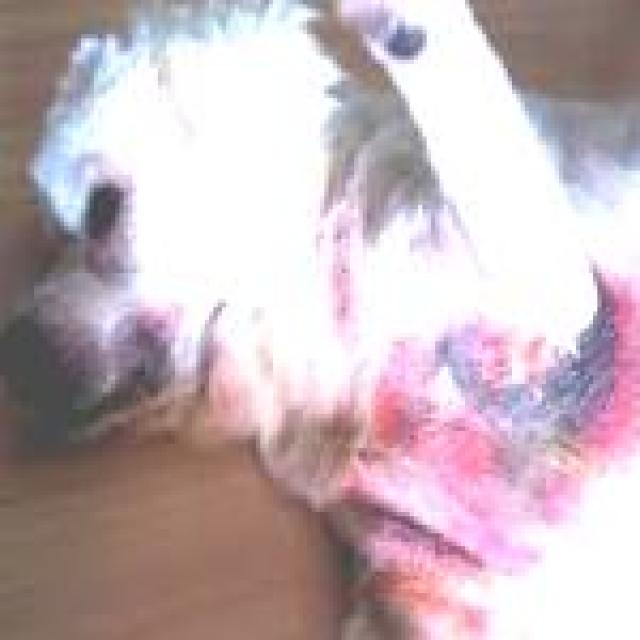
Canine fungal skin infection — characterized by alopecia, scaling, crusting, and circular lesions. Common agents include Malassezia and Candida species.